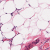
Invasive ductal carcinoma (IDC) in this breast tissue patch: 0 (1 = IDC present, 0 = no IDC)